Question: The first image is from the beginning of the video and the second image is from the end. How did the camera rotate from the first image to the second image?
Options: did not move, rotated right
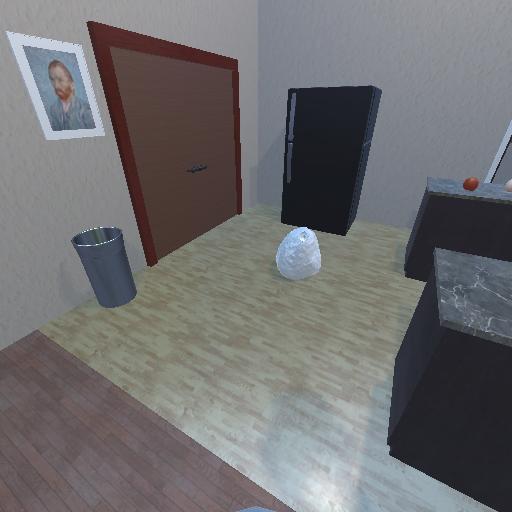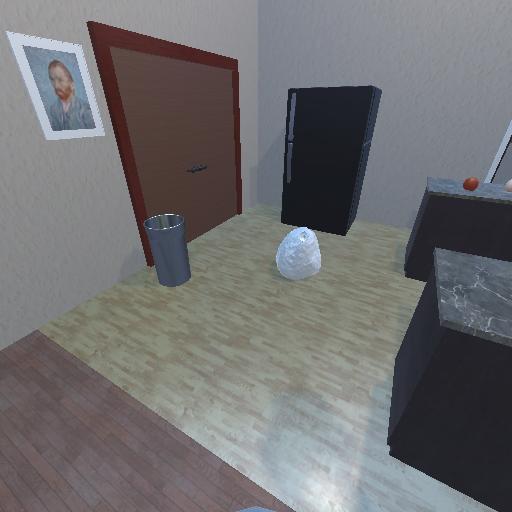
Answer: did not move